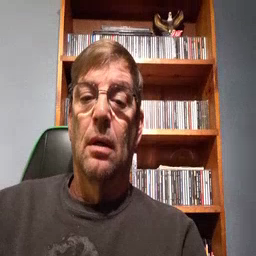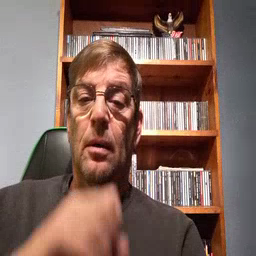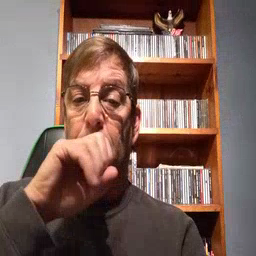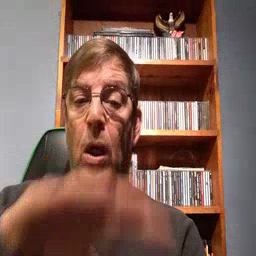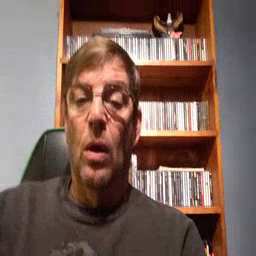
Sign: blow